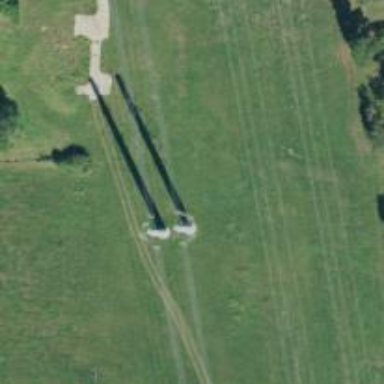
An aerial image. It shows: Power tower.